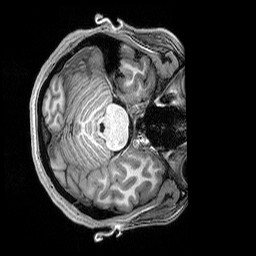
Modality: T1w
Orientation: axial
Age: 23
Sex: female
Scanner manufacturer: siemens
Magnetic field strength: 3 T
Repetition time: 2.8 s
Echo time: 0.00212 s